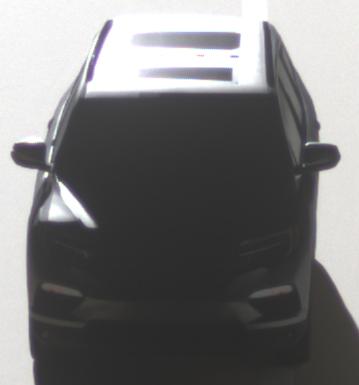
Make: Honda
Model: Pilot
Detailed model: 3
Model produced from: 2015
Model produced until: 2022
Doors: 5
Color: gray
Road condition: dry road
Daytime: sunrise or sunset
Contrast: high contrast